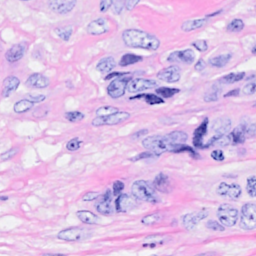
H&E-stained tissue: Breast